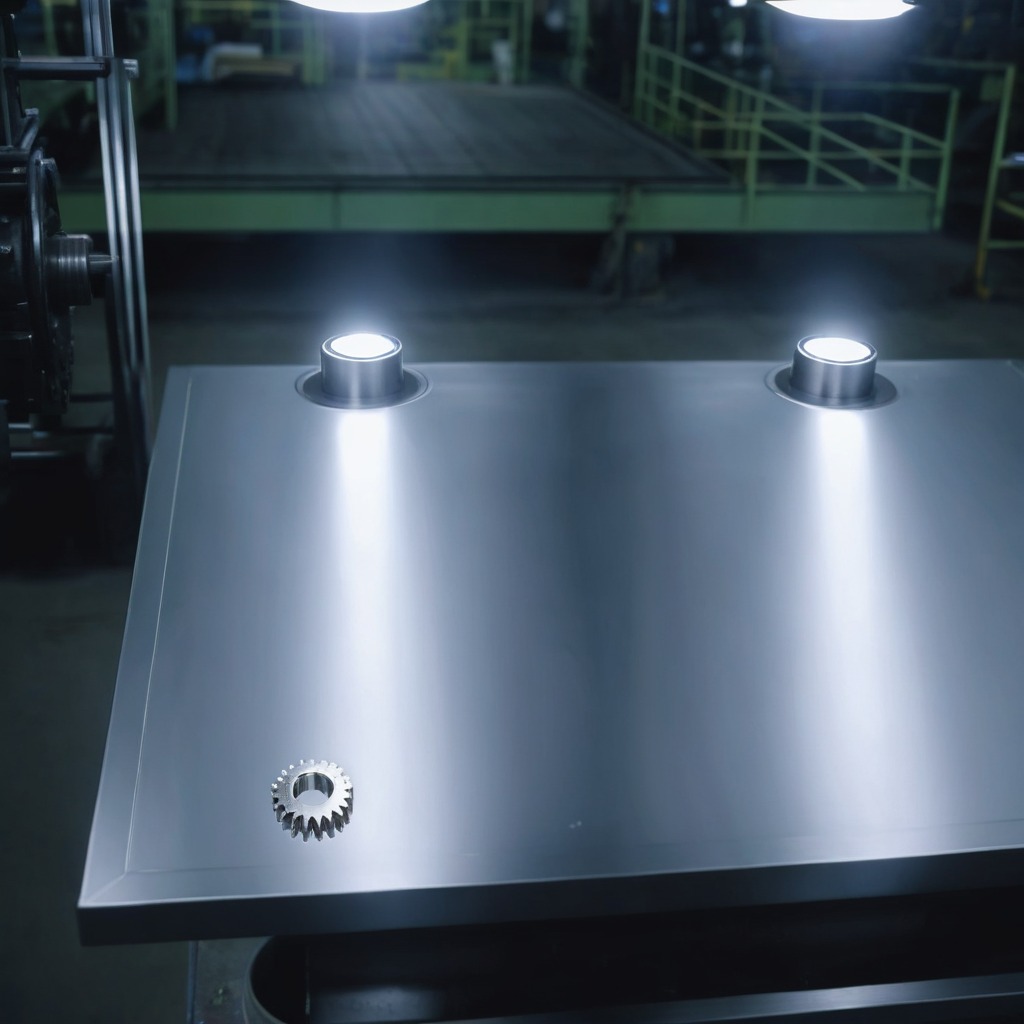
A steel gear with teeth is lying on a metal table in a machine shop under fluorescent lights.